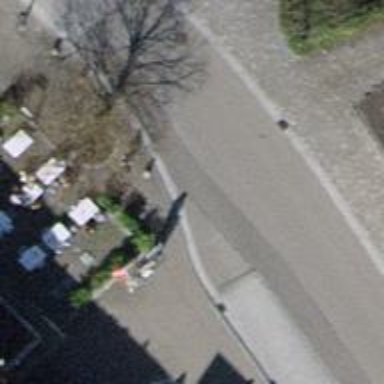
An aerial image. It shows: Asphalt road in living street.